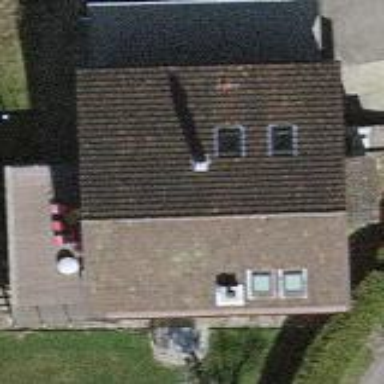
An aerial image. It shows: Detached building with gabled roof.